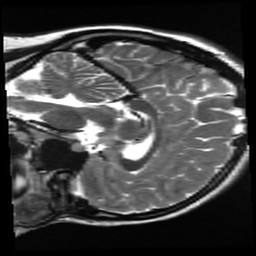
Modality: T2w
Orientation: sagittal
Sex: female
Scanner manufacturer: ge
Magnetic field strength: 3 T
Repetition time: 5 s
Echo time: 0.1015 s